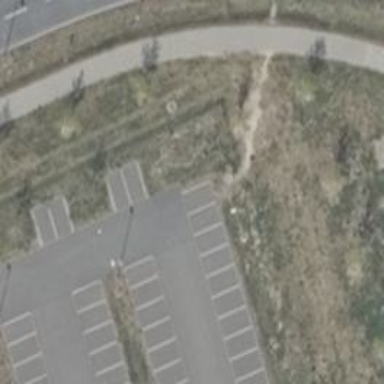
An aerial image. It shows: Asphalt parking aisle designated as service road.